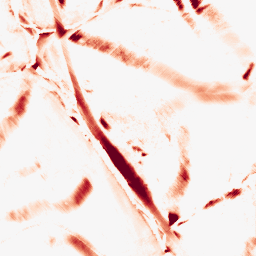
Category: morphological
Decomposition family: morphological_diamond
Decomposition parameters: operation: opening
radius: 15
Upsampling method: sinc_hamming
Upsampling parameters: scale: 2
kernel_size: 8
Upsampling scale: 2